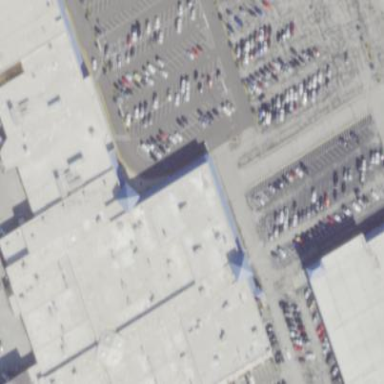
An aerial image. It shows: Mall building.